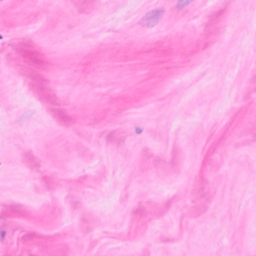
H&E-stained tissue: Breast